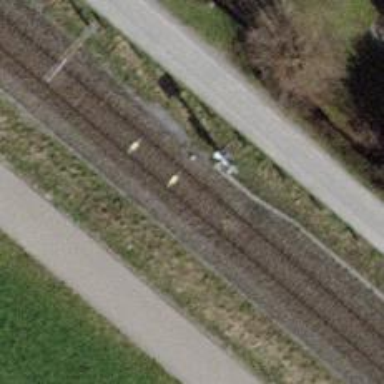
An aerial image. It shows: Railway signal.